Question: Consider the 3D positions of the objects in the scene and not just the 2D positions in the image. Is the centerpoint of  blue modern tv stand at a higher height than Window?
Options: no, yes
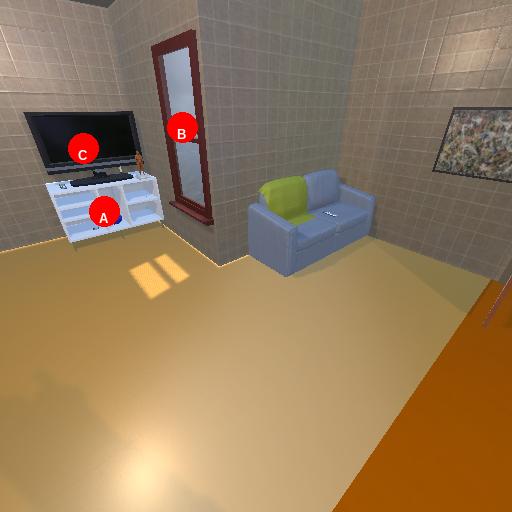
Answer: no